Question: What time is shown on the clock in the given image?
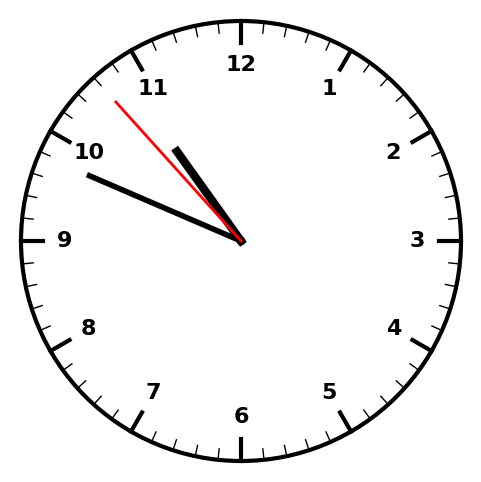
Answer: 10:48:53